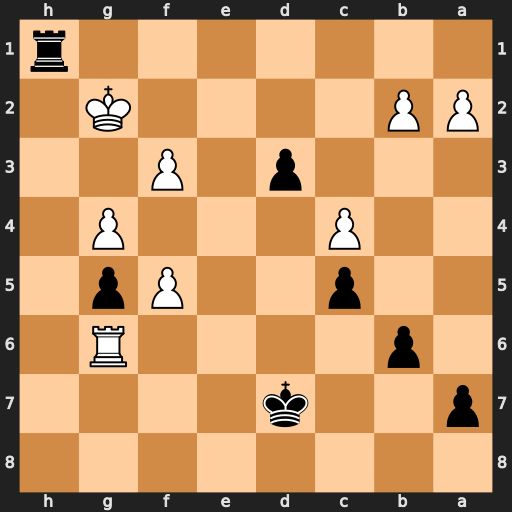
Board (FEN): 8/p2k4/1p4R1/2p2Pp1/2P3P1/3p1P2/PP4K1/7r
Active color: b
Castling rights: -
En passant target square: -
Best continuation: d2 Kxh1 d1=Q+